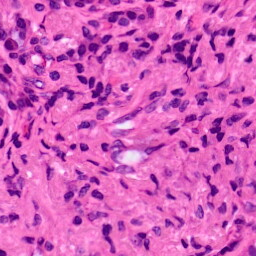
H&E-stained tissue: Lung